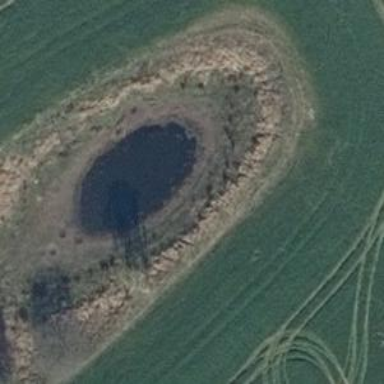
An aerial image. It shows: Pond surrounded by natural water.